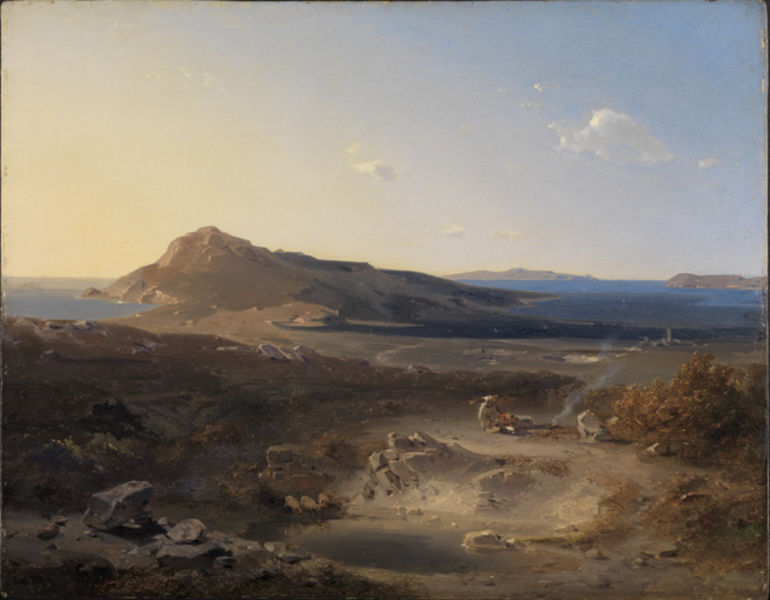
Titel: Die Insel Delos
Künstler: Carl Rottmann
Standort: Karlsruhe
Institution: Staatliche Kunsthalle Karlsruhe
Schlagwörter: berg, blau, felsen, feuer, gemälde, himmel, mann, meer, schatten, wasser, weiß, wolken, bäume, gelb, landschaft, menschen, ocker, sand, see, teich, ufer, abend, braun, grau, hell, licht, schwarz, blick, rot, wolke, beige, malerei, mensch, stein, steine, öl, dämmerung, ferne, horizont, hügel, morgen, strauch, weite, busch, büsche, gebüsch, rauch, sonne, sträucher, insel, turm, aussicht, küste, schiff, strand, süden, steinig, trocken, berge, düne, dürre, fels, sonnenlicht, verlassen, wüste, hecke, sonnenuntergang, kahl, vegetation, geröll, idylle, rast, vogelperspektive, lciht, bucht, schaf, höhe, staub, karg, griechenland, gestrüpp, arkadien, sträcuher, schafe, inseln, mittelmeer, steinbruch, dümpel, wölkchen, lagerfeuer, nomade, malrei, rauchsäule, wokle, weiß0, teic, wolek, lendschaft, us, 1840, arkadaien, hochfläche